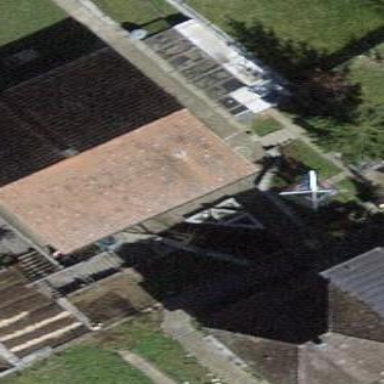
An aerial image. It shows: Building with tiled roof.